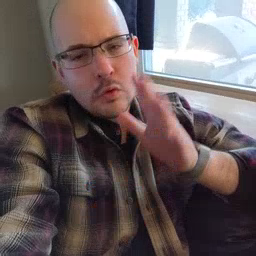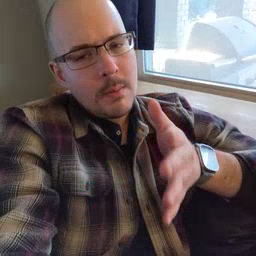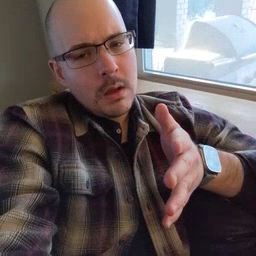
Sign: grandma